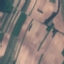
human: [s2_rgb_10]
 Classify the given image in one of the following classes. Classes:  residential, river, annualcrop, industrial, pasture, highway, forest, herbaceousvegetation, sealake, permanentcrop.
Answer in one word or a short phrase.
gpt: PermanentCrop